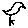
Label: bird